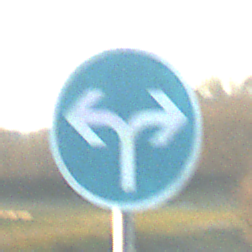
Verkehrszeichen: VorgeschriebeneFahrtrichtungRechtsOderLinks
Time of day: SunriseSunset
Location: Outdoor (RoadRail)
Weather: PartlyCloudy
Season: NotSpecified
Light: Natural